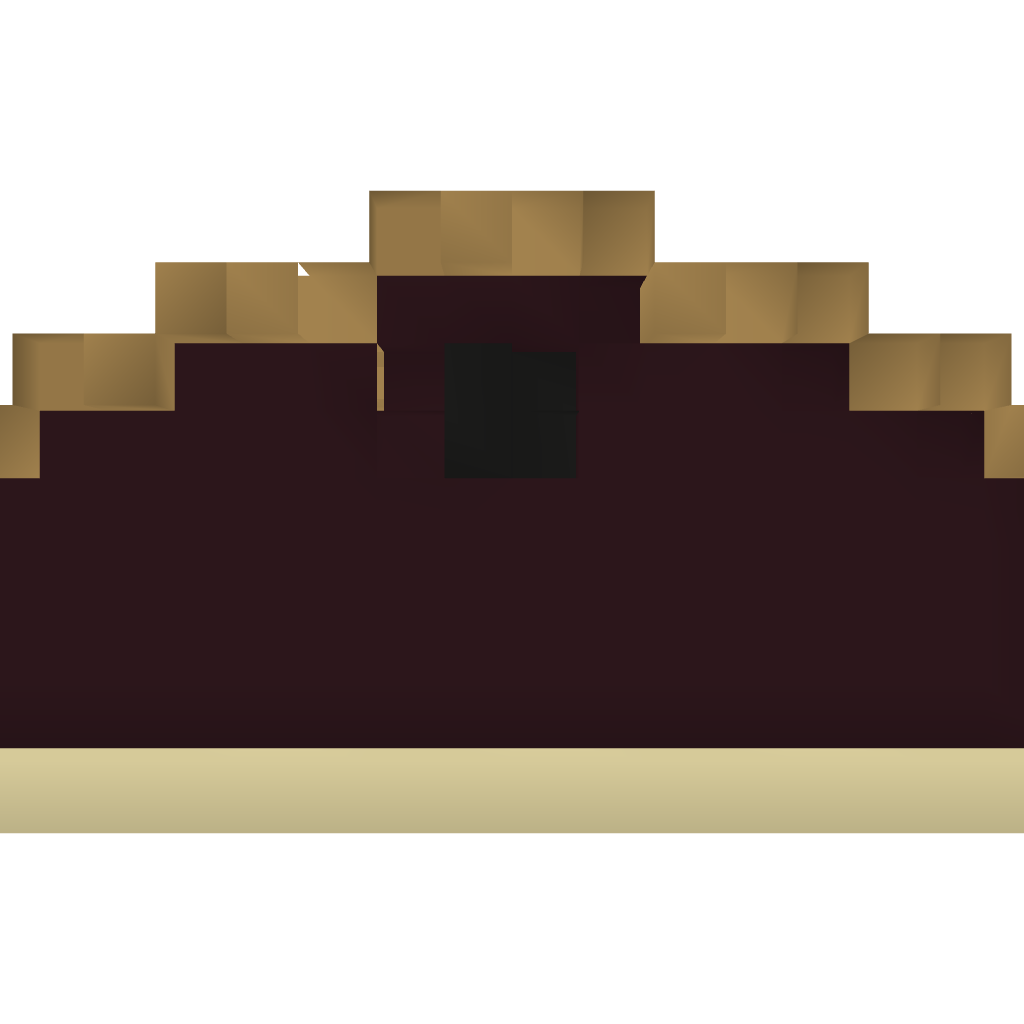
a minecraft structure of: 4-horse Stable